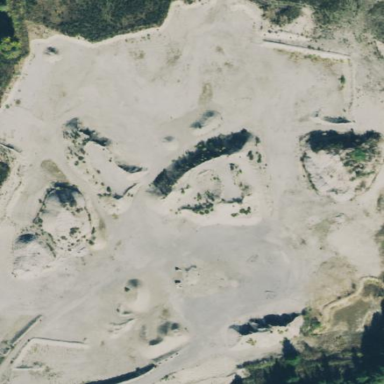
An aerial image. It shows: Quarry area.